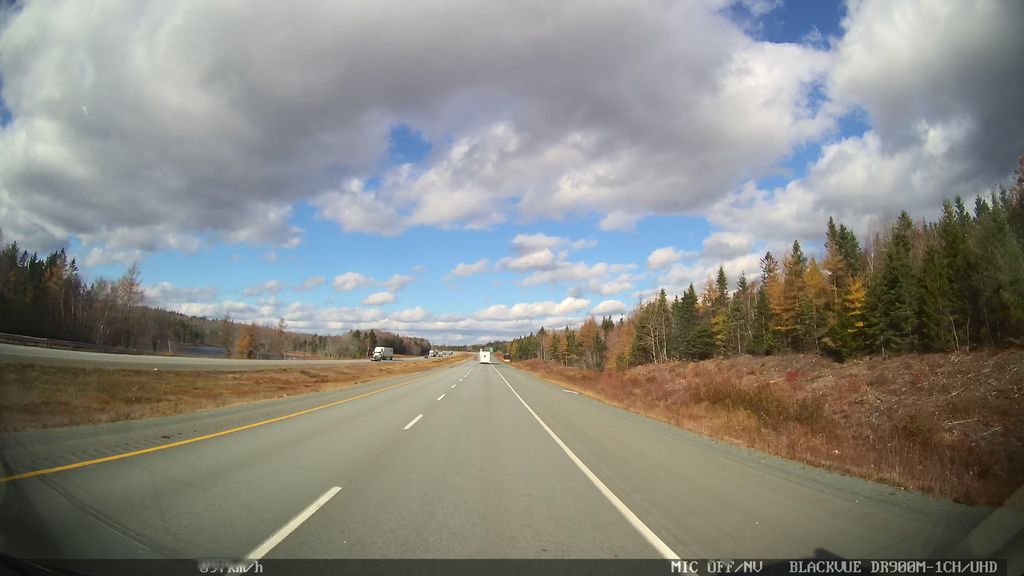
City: halifax